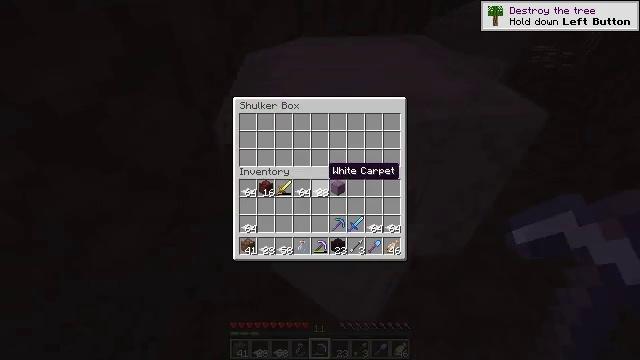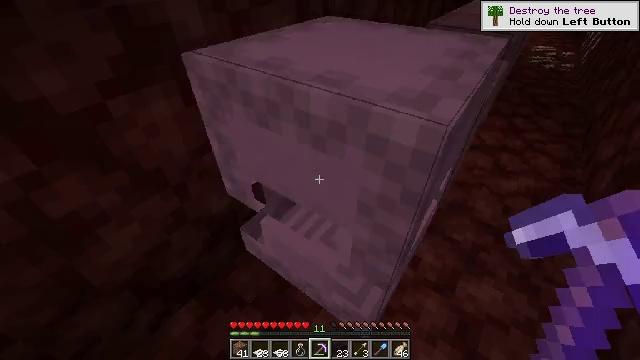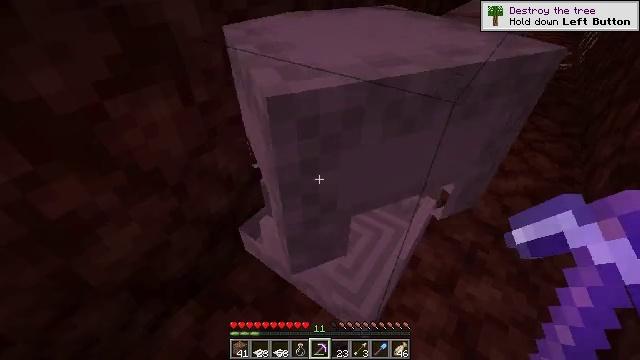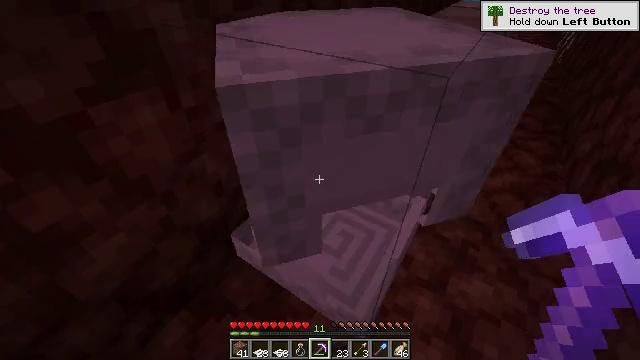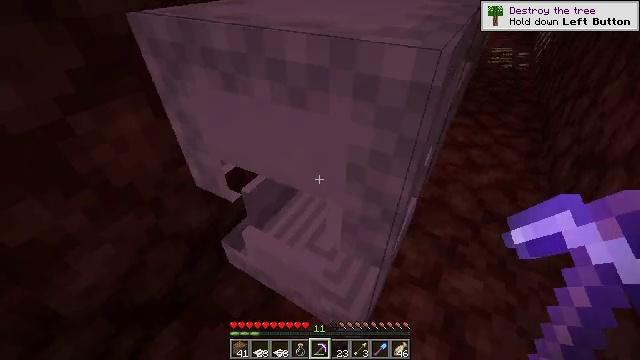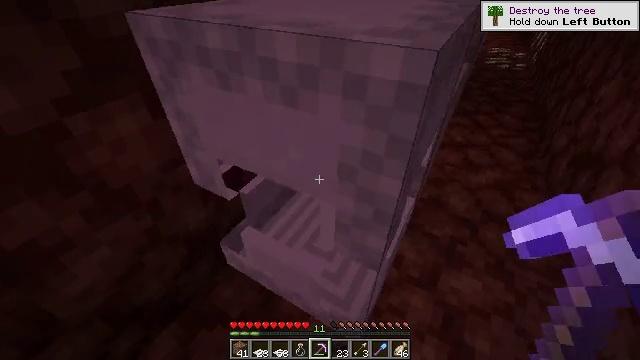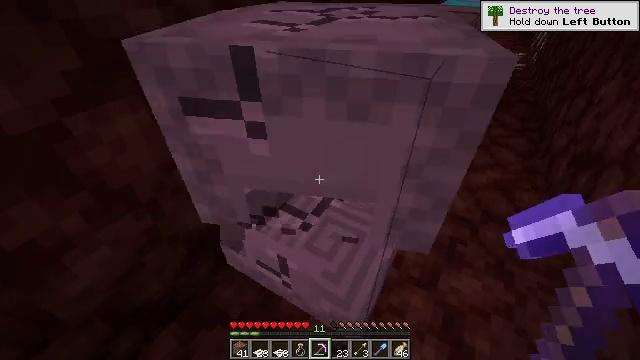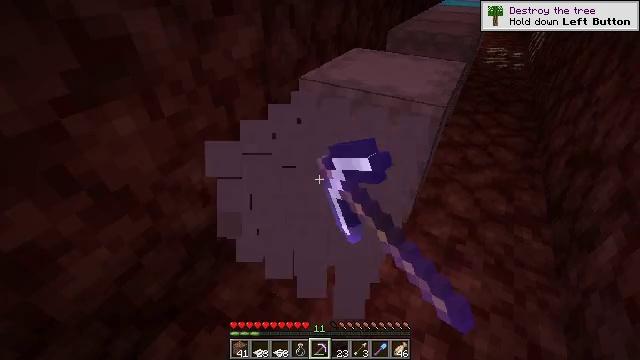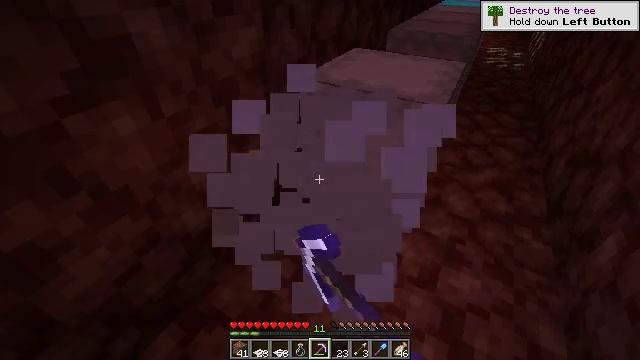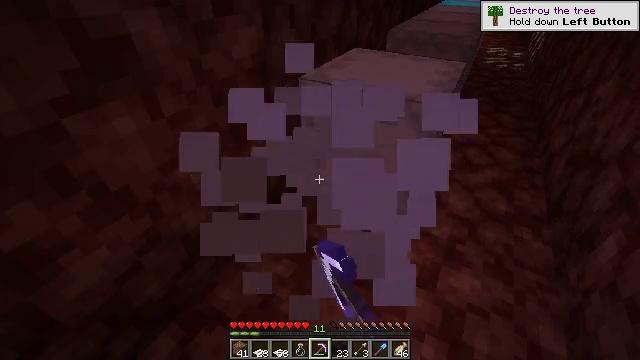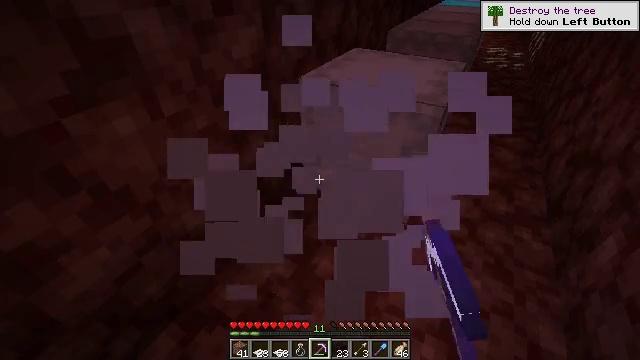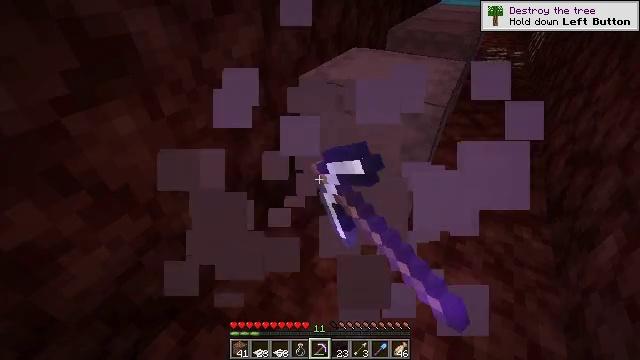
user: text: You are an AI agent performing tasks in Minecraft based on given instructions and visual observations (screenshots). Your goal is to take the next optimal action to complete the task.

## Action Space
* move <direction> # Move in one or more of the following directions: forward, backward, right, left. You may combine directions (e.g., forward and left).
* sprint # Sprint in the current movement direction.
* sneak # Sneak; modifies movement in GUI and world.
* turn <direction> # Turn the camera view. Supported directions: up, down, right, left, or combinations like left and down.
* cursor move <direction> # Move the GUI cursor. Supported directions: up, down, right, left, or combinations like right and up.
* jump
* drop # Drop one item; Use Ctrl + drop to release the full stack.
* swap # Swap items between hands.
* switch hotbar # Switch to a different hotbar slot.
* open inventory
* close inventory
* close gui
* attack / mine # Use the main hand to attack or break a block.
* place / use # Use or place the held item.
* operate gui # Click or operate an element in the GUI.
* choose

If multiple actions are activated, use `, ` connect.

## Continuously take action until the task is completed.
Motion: motion action
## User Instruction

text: Collect the shulker box to move it.
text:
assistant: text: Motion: no_op
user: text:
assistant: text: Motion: close gui
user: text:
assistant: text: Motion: turn right
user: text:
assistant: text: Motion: turn right
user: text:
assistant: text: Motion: no_op
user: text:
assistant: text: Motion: attack / mine
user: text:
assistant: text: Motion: attack / mine
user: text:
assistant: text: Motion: attack / mine
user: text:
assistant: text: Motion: attack / mine
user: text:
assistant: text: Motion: attack / mine
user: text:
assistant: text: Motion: no_op
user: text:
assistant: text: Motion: no_op